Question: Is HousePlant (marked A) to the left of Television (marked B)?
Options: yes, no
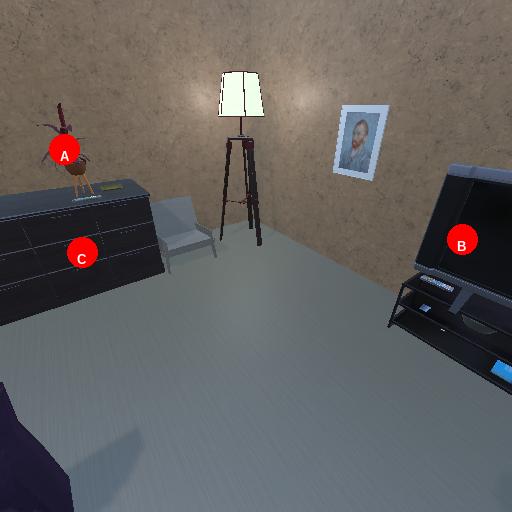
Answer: yes